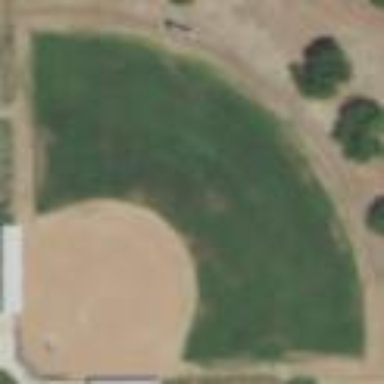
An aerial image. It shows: Baseball pitch for leisure and sports activities.